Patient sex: M
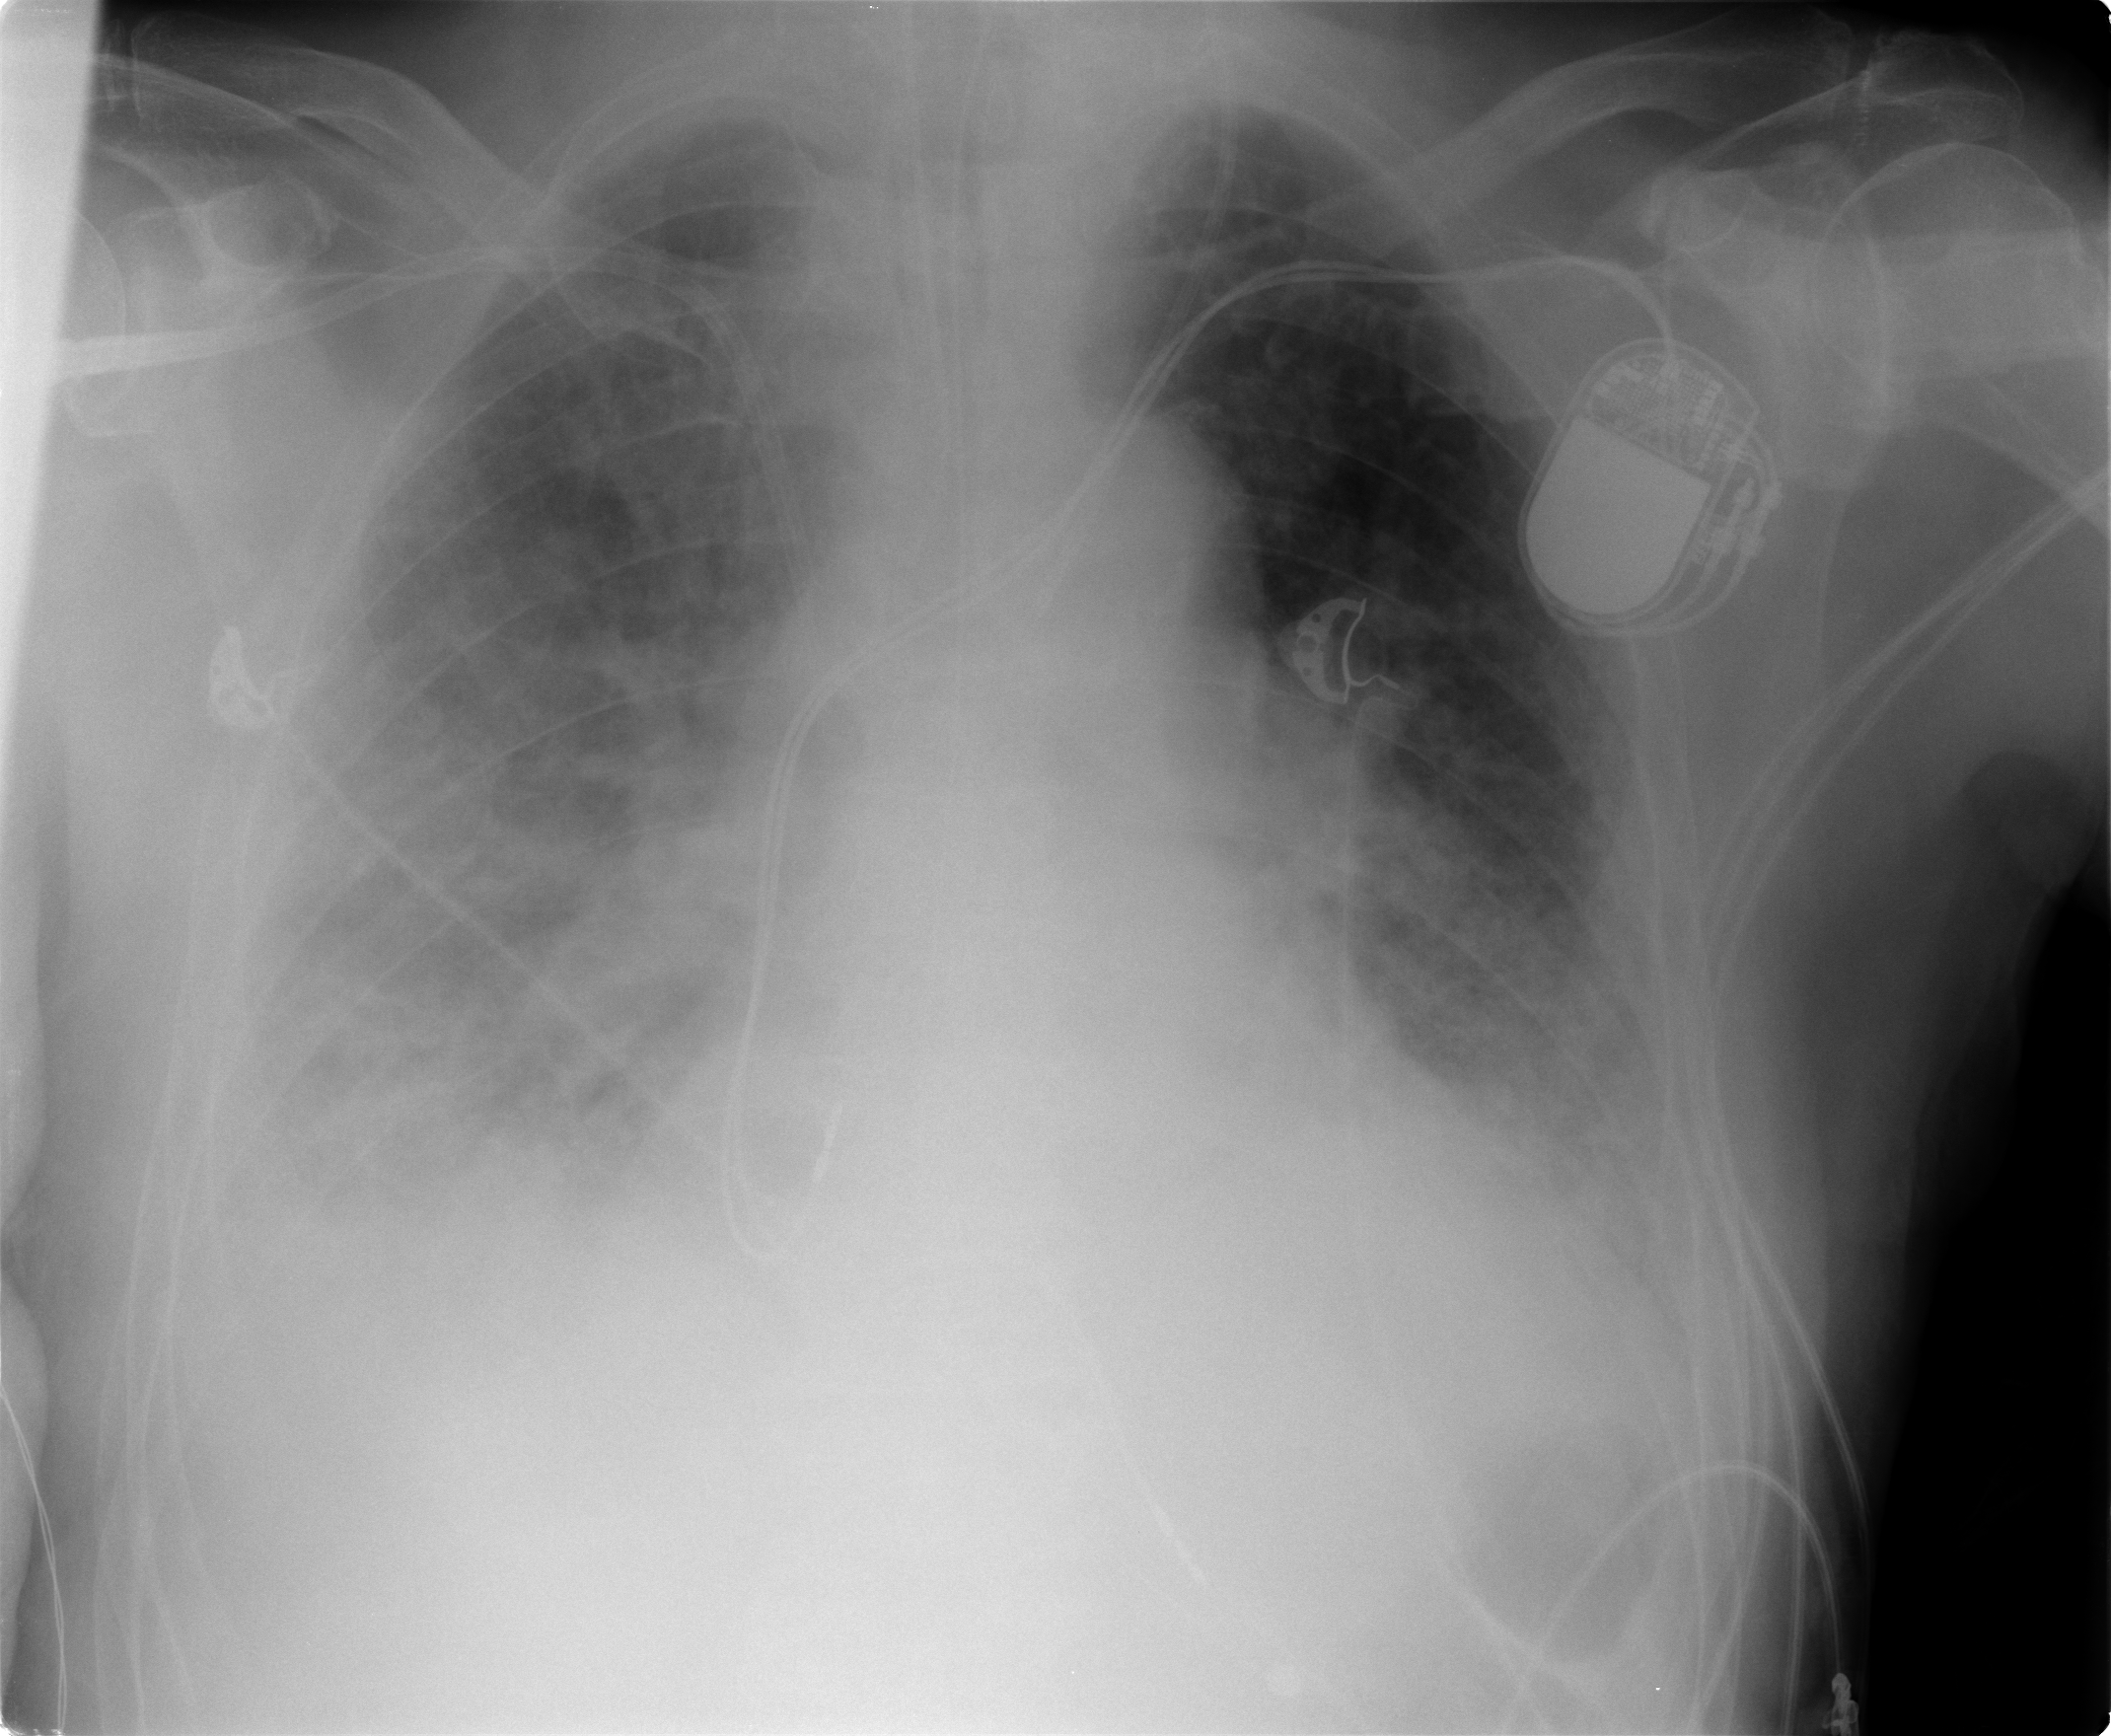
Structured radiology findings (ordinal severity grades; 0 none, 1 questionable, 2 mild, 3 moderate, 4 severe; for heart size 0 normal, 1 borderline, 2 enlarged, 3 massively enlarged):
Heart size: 1
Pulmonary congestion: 3
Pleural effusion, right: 3
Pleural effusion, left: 1
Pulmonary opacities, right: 3
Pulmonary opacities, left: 2
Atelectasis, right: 4
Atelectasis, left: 3